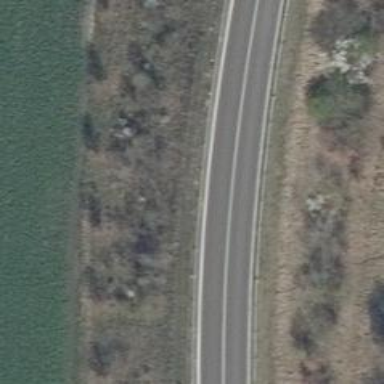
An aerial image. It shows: Secondary road with asphalt surface.